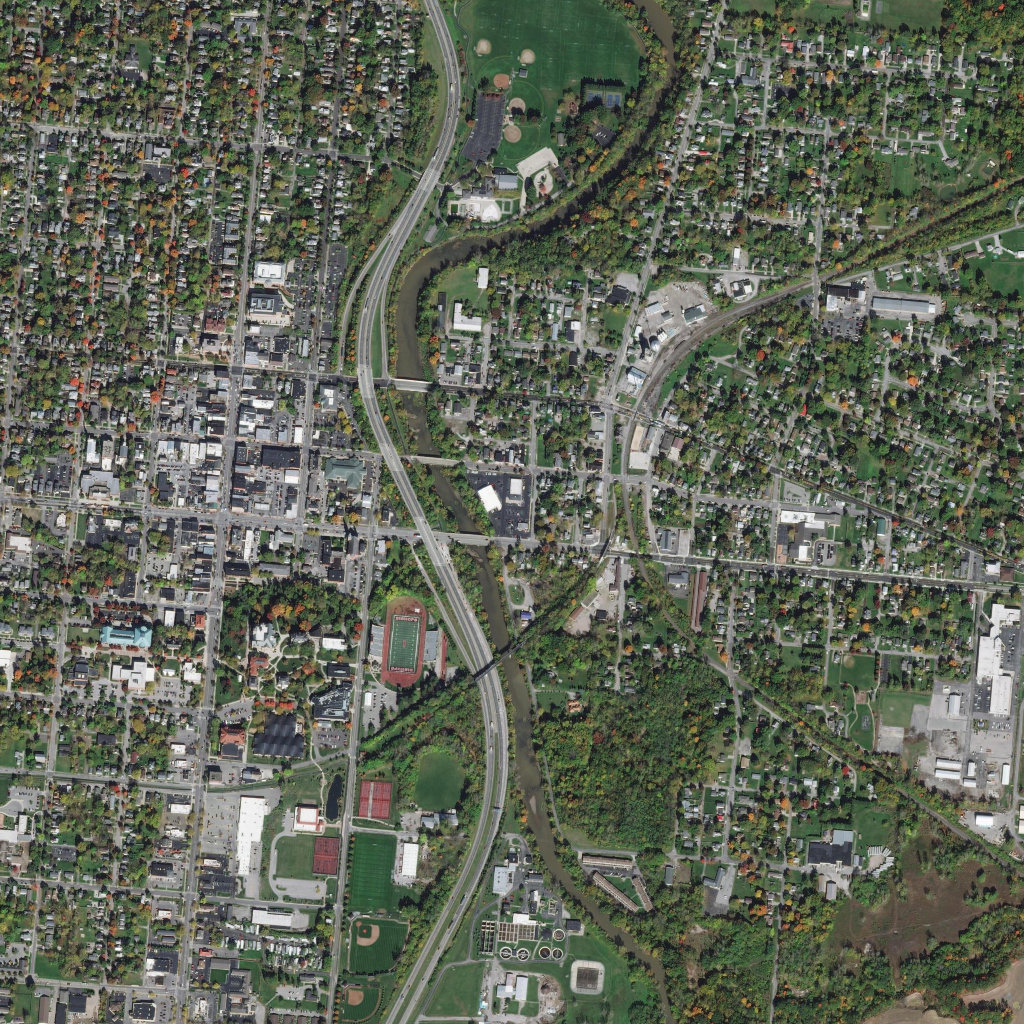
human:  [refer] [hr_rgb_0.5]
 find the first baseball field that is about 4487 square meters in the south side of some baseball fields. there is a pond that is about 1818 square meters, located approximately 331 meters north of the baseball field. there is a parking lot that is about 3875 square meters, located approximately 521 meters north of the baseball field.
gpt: <box>[[33, 96, 37, 100, 0]]</box>